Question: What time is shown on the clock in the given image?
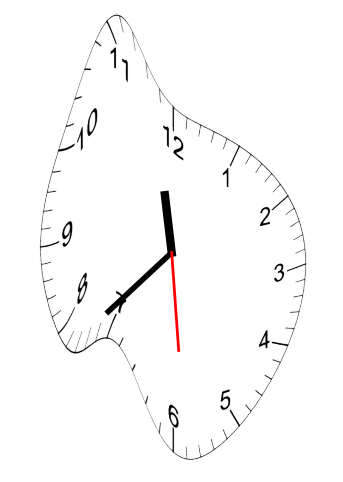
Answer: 11:37:29